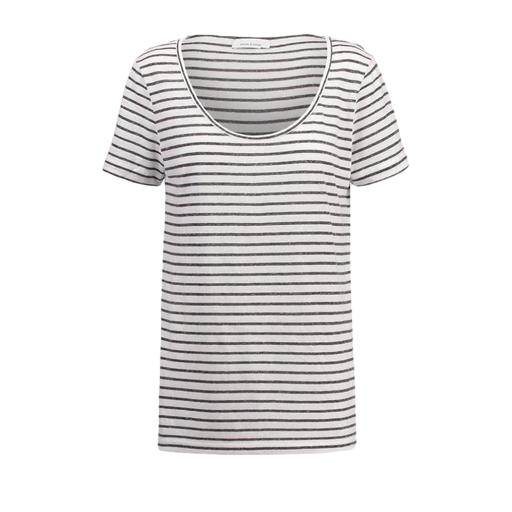
scoop-neck tee, black women's striped t-shirt, striped t-shirt, white background